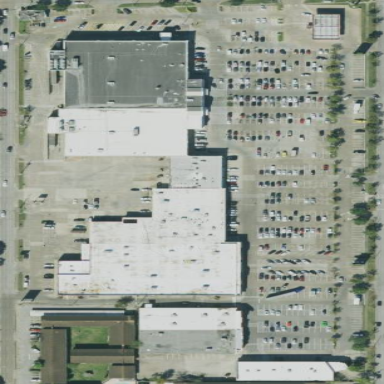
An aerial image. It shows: Retail area.